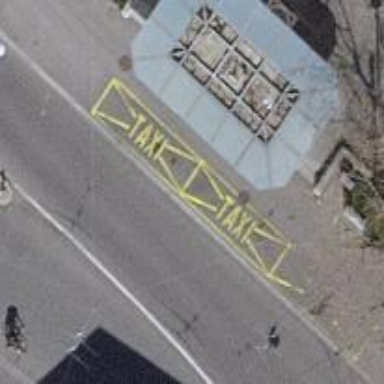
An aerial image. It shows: Taxi stand.